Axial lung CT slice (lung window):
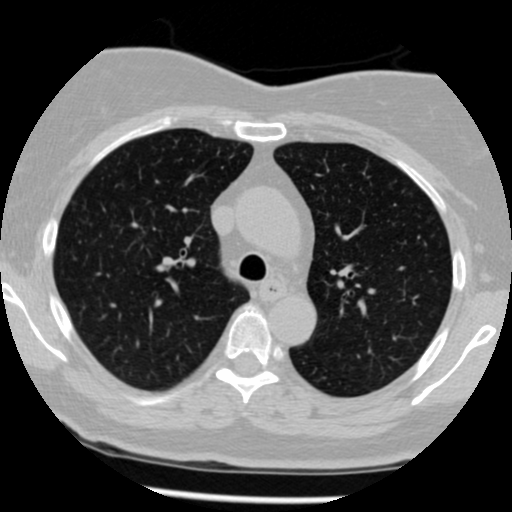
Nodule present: no